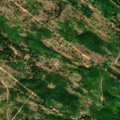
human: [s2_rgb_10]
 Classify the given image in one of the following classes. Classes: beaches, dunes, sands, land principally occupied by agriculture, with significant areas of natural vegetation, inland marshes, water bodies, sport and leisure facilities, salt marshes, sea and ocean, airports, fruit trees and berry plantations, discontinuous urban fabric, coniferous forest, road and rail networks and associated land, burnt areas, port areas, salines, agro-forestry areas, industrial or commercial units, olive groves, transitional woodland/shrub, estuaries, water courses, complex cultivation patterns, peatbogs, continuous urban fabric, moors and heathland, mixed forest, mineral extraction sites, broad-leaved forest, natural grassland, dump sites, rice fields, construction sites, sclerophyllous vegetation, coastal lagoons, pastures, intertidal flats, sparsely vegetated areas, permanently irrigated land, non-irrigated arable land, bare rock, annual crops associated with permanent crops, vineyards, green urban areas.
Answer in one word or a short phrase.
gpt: mixed forest, natural grassland, transitional woodland/shrub